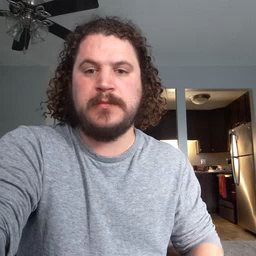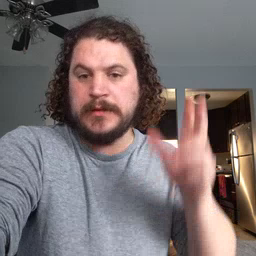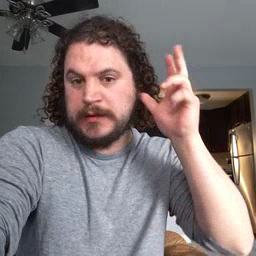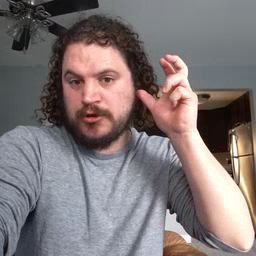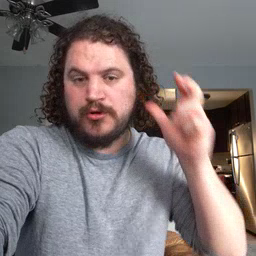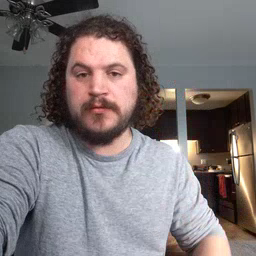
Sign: hear